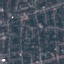
Land use / land cover class: Residential